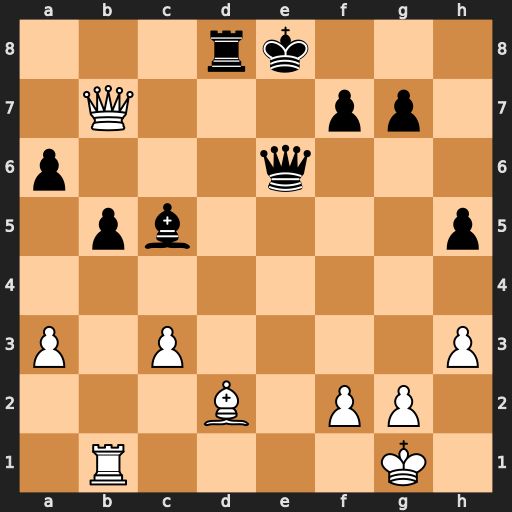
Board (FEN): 3rk3/1Q3pp1/p3q3/1pb4p/8/P1P4P/3B1PP1/1R4K1
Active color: w
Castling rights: -
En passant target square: -
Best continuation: Re1 Bxf2+ Kxf2 Rxd2+ Kf1